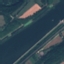
Label: River